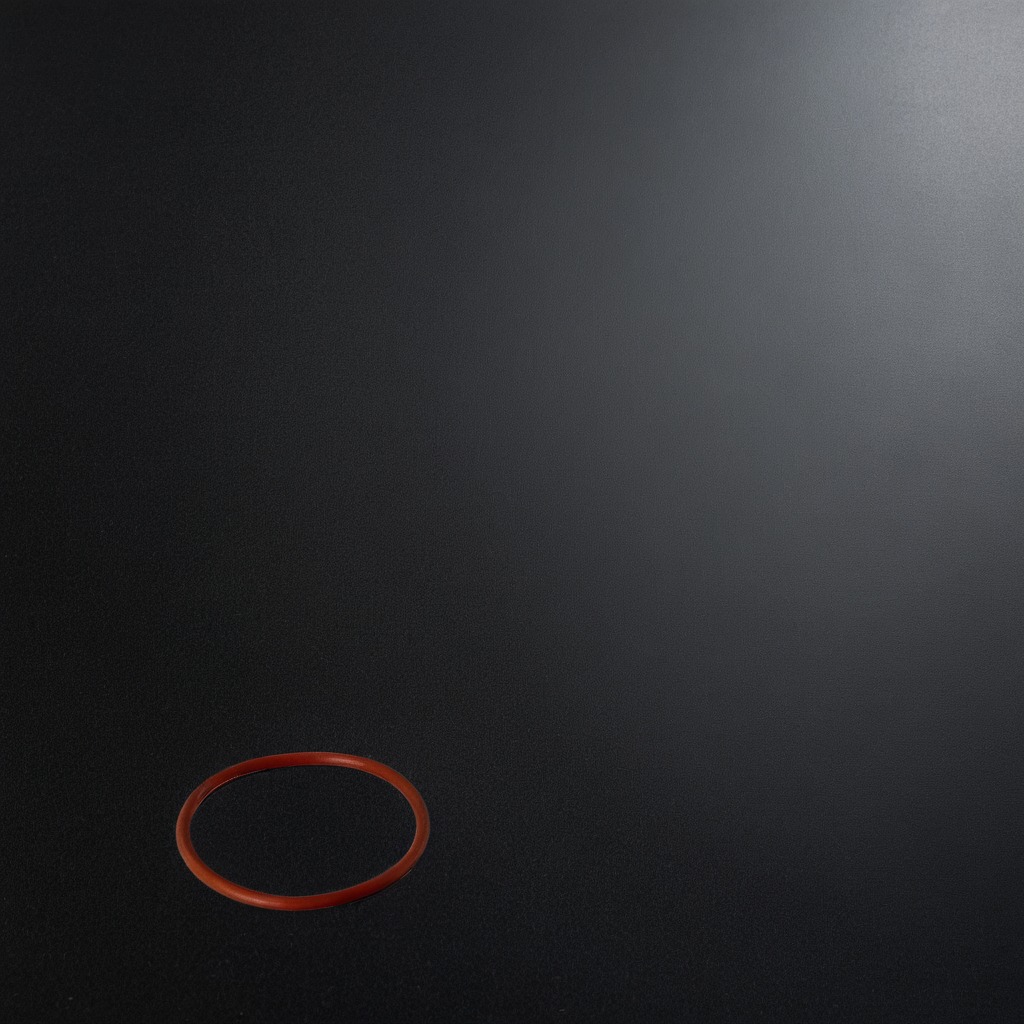
A rubber O-ring lies on the clean granite tabletop covered with a black rubber mat inside a workshop under bright overhead lighting crisp shadows high clarity worn but beneath the mat.